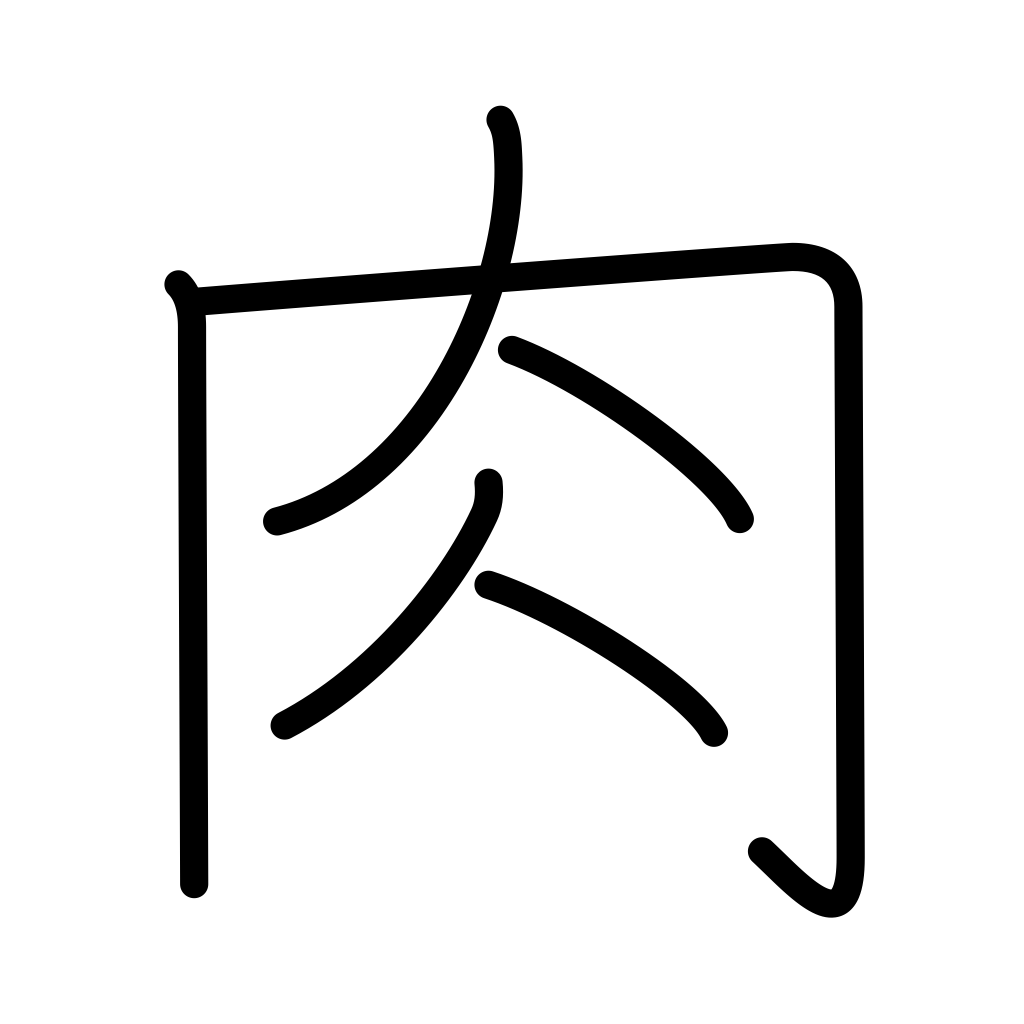
Meaning: meat